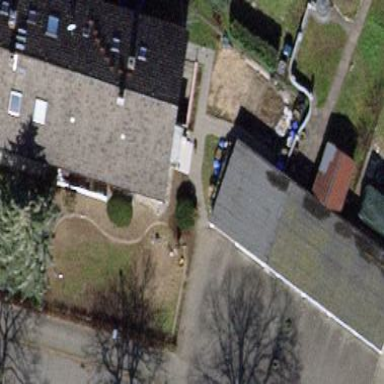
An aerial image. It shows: Group of garages.